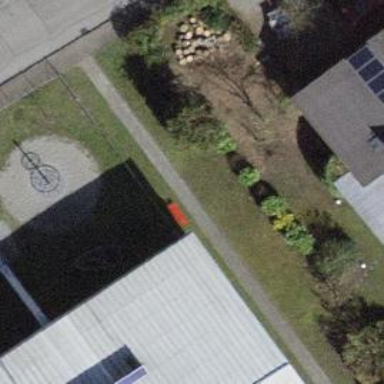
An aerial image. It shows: Red bench.